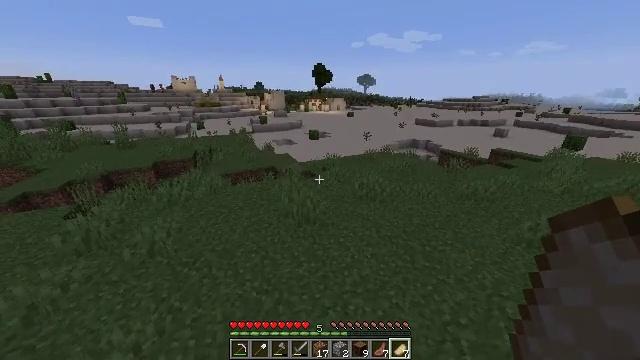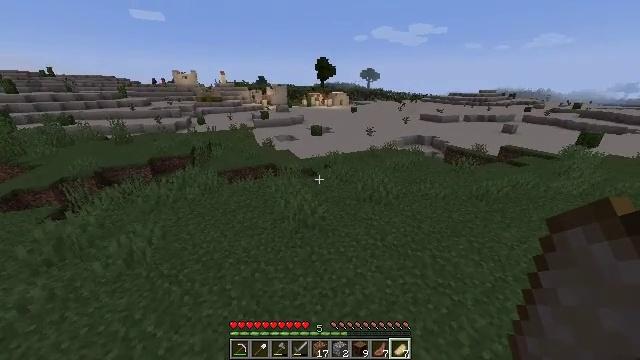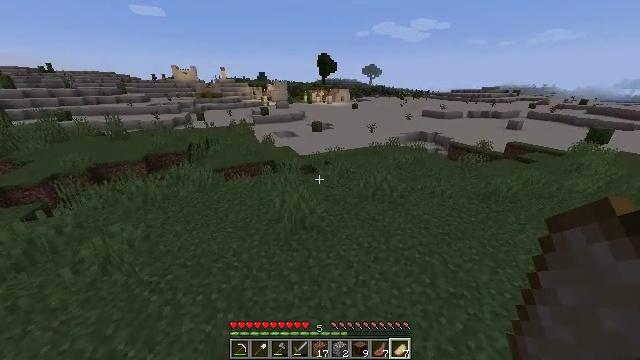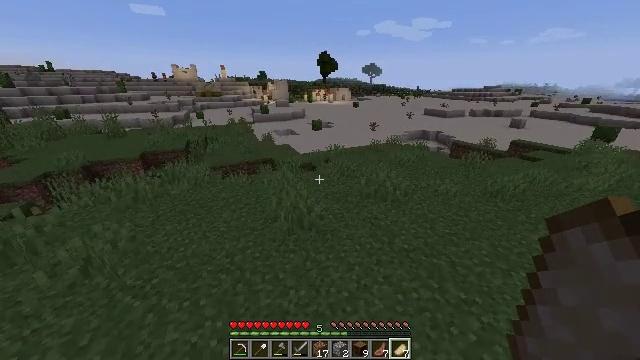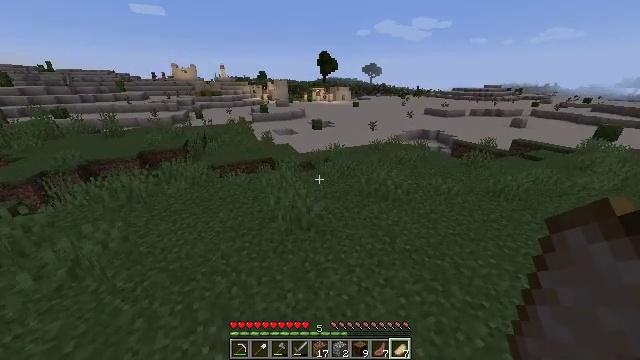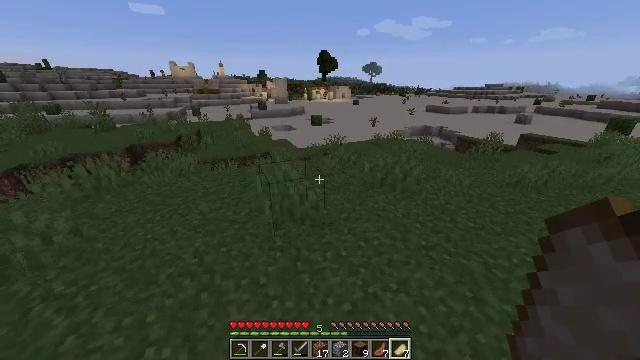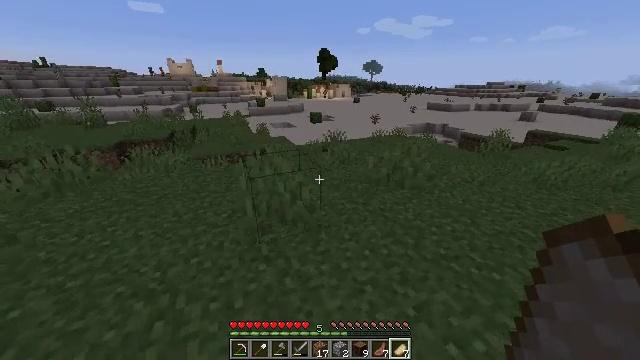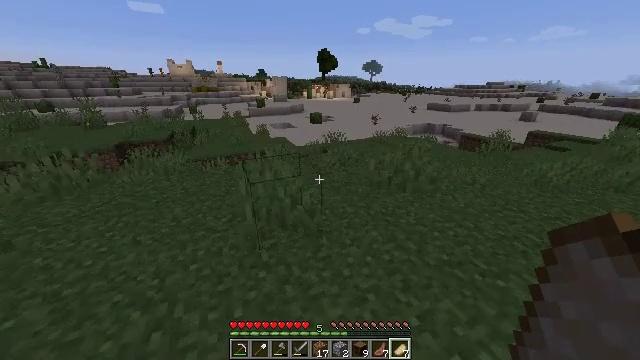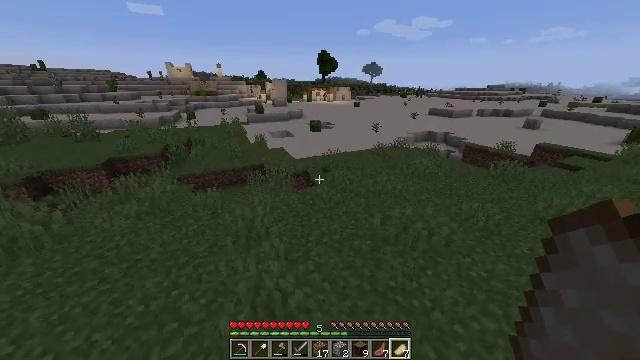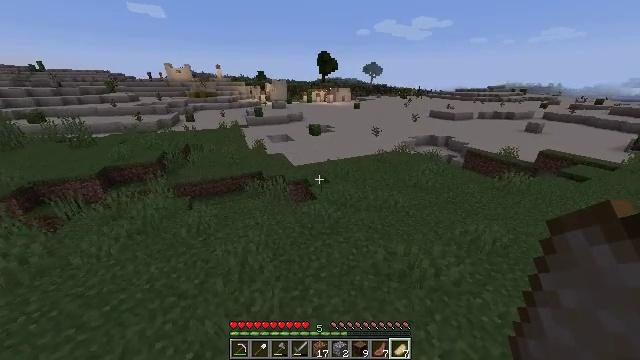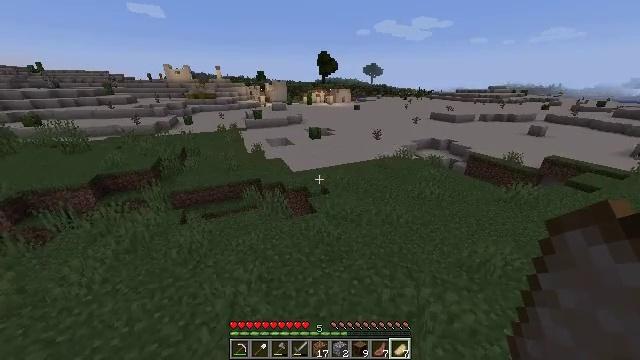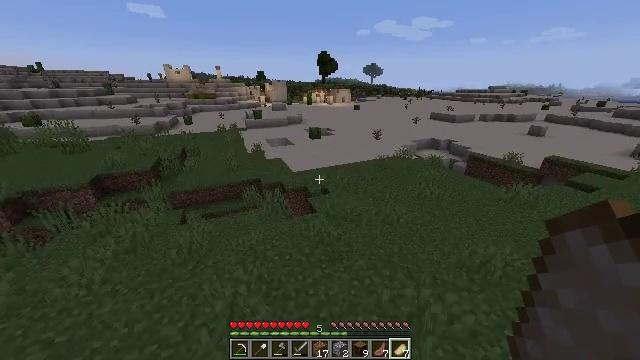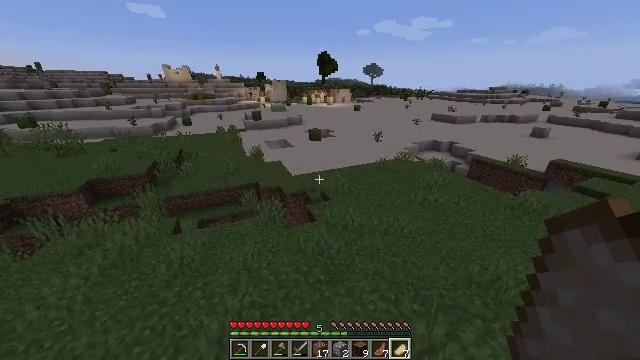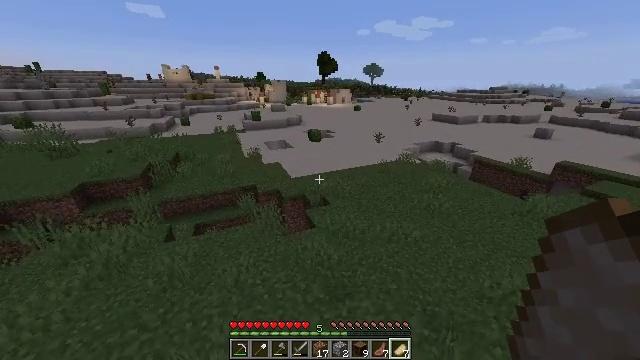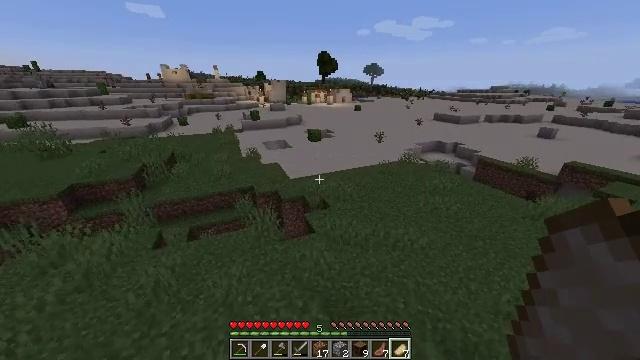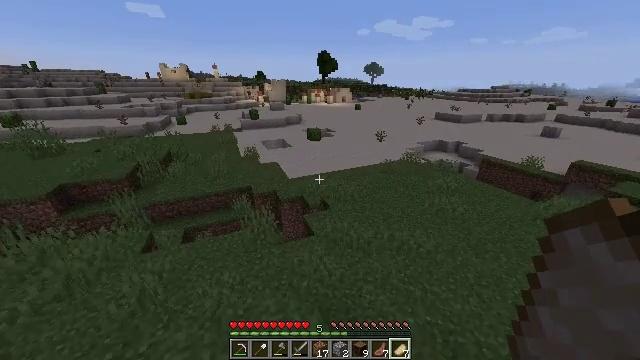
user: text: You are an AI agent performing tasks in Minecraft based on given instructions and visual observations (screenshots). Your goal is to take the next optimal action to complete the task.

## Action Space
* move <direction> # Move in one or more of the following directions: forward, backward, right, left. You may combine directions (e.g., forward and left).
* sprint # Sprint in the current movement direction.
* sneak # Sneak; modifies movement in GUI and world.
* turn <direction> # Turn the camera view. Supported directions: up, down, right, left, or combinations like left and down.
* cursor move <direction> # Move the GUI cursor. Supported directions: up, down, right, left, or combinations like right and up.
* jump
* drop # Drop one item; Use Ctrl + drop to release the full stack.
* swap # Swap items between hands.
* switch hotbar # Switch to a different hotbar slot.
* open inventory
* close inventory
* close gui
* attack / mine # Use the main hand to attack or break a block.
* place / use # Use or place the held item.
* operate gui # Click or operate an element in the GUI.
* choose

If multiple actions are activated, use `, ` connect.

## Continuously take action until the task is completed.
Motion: motion action
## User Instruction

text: Attack the hay block to get hay.
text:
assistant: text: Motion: move forward, sprint, turn down, jump
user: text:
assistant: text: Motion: move forward, sprint, jump
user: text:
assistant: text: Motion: move forward, sprint, jump
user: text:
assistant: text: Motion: move forward, sprint, jump
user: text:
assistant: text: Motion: move forward, sprint, jump
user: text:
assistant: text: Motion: move forward, sprint, jump
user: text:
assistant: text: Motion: move forward, sprint, jump
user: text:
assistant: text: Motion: move forward, sprint, jump
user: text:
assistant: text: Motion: move forward, sprint, jump
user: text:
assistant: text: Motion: move forward, sprint, jump
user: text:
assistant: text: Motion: move forward, sprint, jump
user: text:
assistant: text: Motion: move forward, sprint, jump
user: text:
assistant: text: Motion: move forward, sprint, jump
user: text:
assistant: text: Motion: move forward, sprint, jump
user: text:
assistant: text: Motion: move forward, sprint, jump
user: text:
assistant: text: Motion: move forward, sprint, jump
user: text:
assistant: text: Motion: move forward, sprint, jump
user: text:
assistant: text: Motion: move forward, sprint, jump
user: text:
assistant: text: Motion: move forward, sprint, jump
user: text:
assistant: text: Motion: move forward and move right, sprint, jump
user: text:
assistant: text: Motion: move forward and move right, sprint, jump
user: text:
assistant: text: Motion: move forward and move right, sprint, jump
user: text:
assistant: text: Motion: move forward and move right, sprint, jump
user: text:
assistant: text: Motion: move forward, sprint, jump
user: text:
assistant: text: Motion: move forward, sprint, jump
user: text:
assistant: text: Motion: move forward, sprint, jump
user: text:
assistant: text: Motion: move forward, sprint, jump
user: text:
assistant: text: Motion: move forward, sprint, jump
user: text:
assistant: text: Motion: move forward, sprint, jump
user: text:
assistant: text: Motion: move forward, sprint, jump